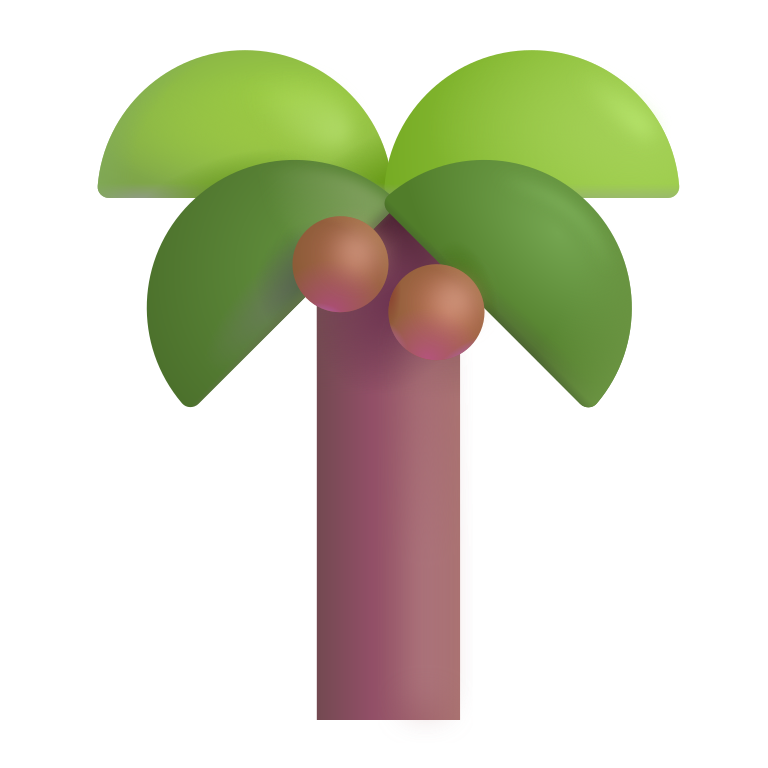
palm tree color